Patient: sex F, age 83
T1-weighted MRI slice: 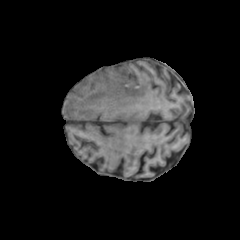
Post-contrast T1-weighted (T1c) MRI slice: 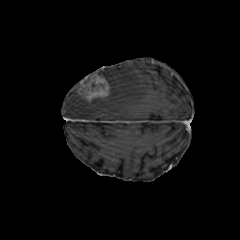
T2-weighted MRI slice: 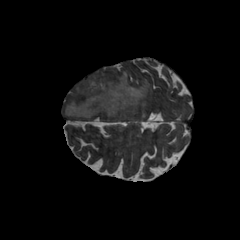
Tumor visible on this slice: yes
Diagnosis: Glioblastoma, IDH-wildtype
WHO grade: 4